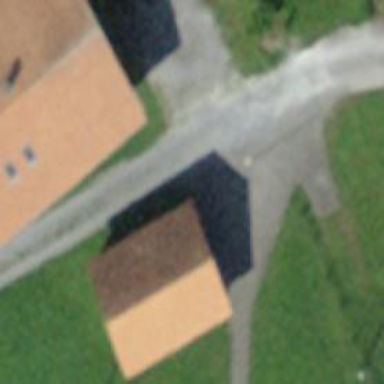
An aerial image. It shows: Garage.